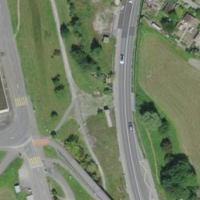
EUNIS habitat code: 54
Species observed at this site:
Alnus glutinosa
Silene nutans